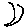
Label: moon